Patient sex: M
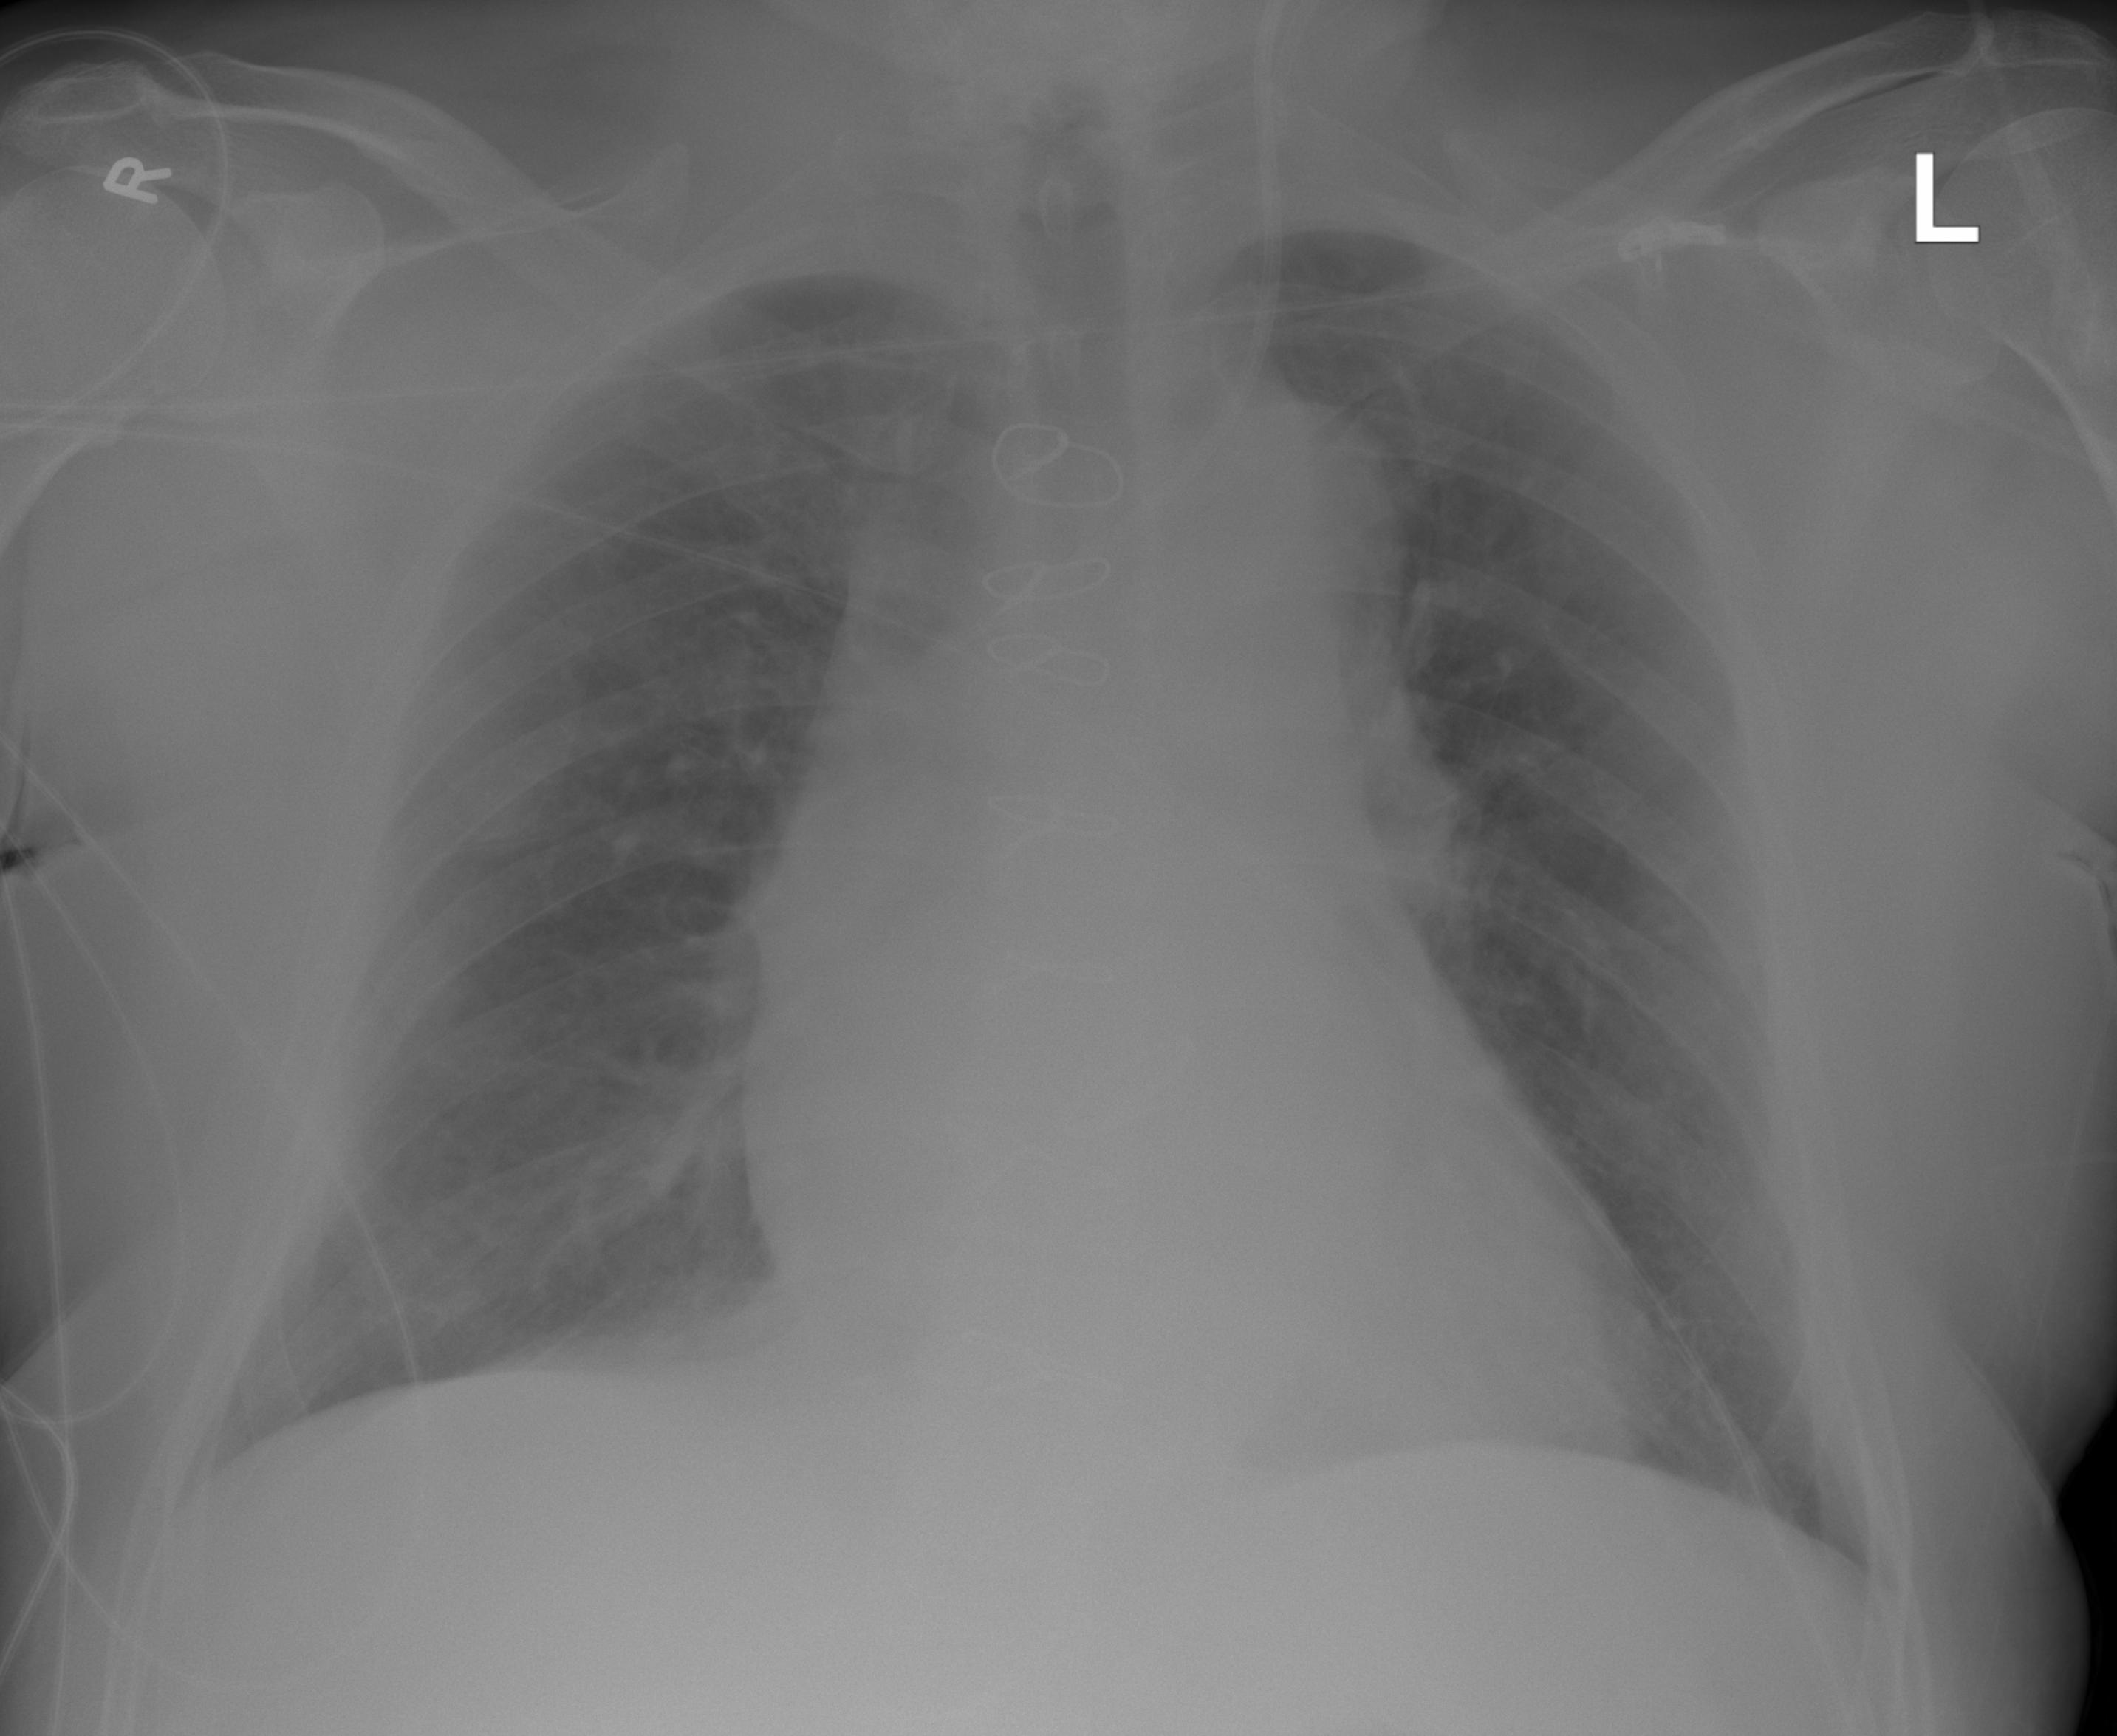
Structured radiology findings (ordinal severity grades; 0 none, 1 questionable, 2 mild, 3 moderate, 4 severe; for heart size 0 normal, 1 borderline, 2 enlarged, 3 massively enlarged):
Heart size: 2
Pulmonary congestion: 2
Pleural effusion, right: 0
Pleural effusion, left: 0
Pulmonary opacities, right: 0
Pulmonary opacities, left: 0
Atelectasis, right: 0
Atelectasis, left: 0